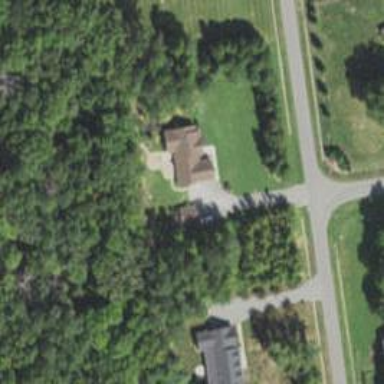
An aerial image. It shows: Driveway.